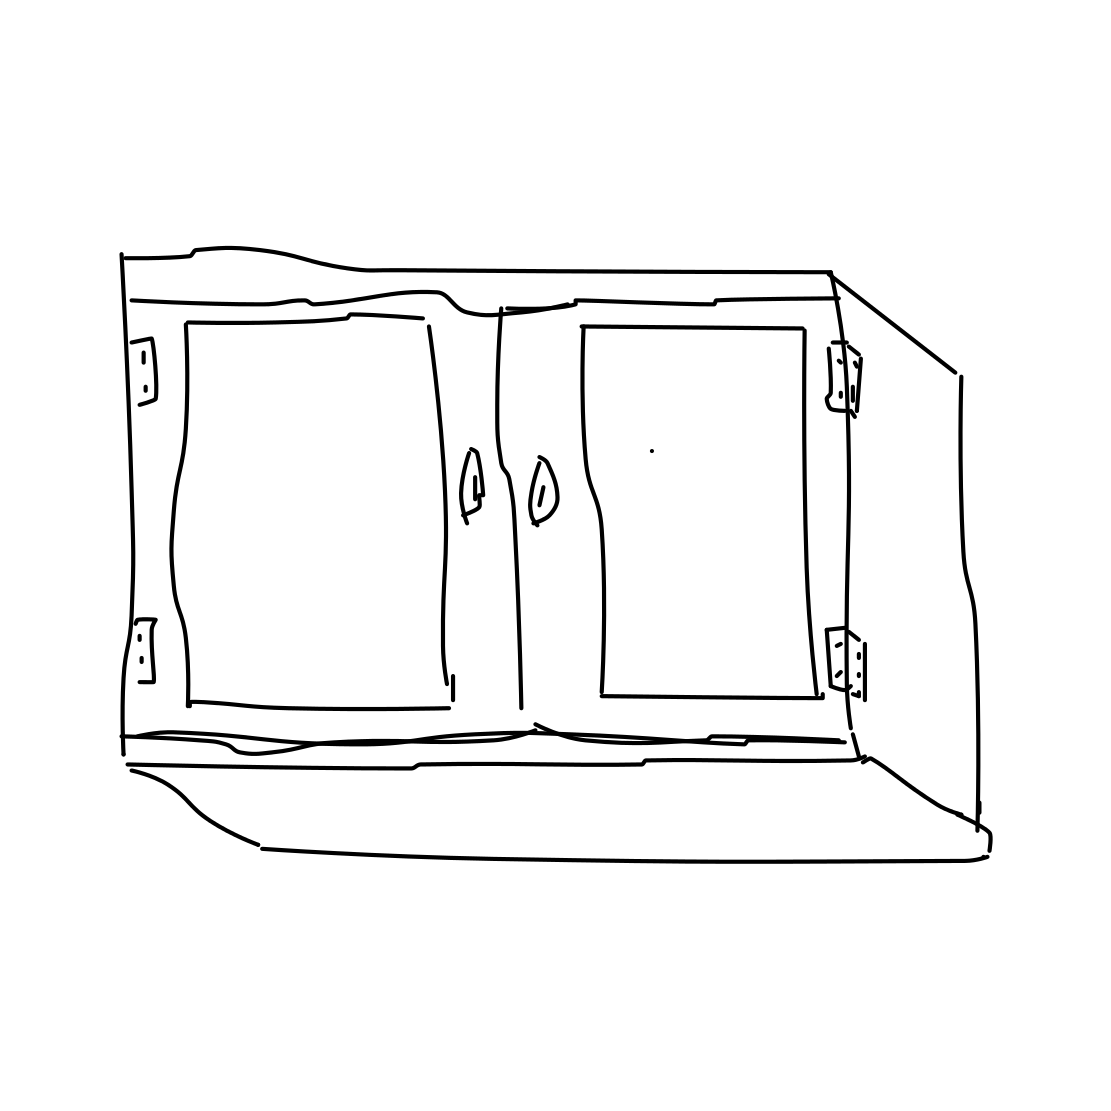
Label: cabinet